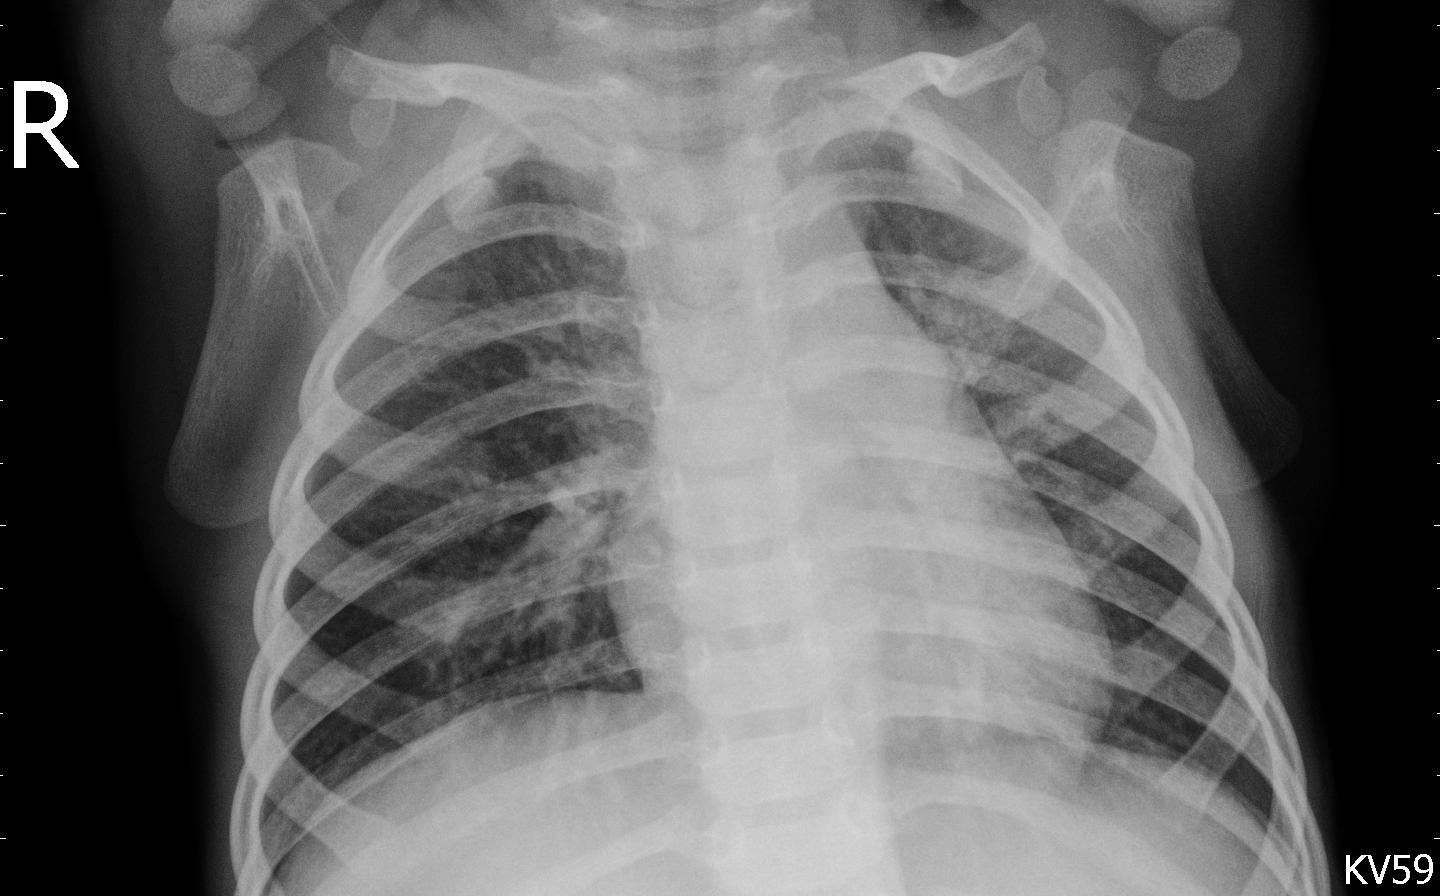
Diagnosis: PNEUMONIA